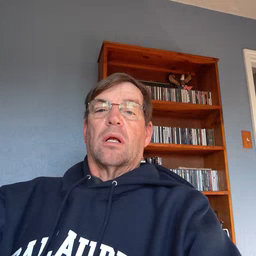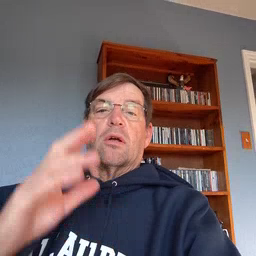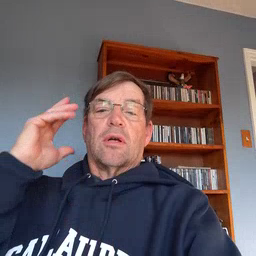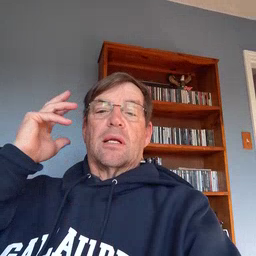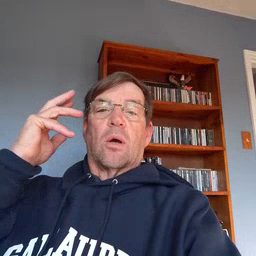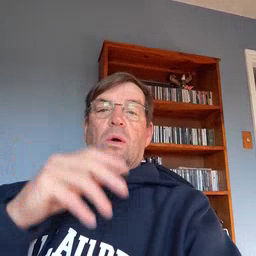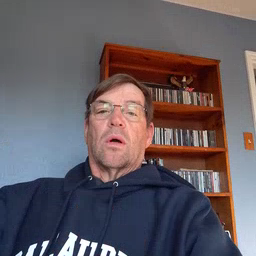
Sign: radio